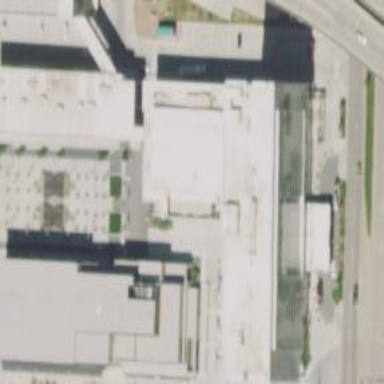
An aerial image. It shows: Part of building is shown in the image.